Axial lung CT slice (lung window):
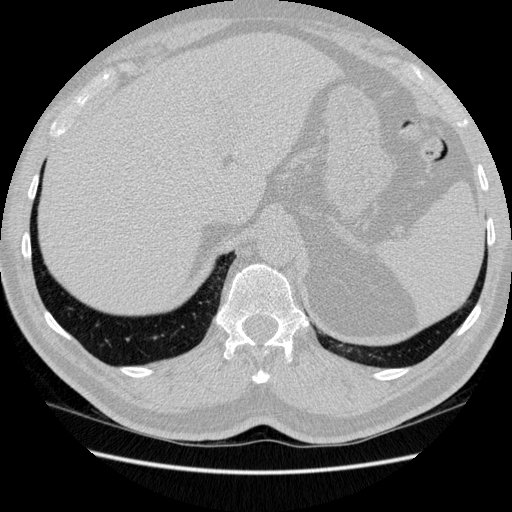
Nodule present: no